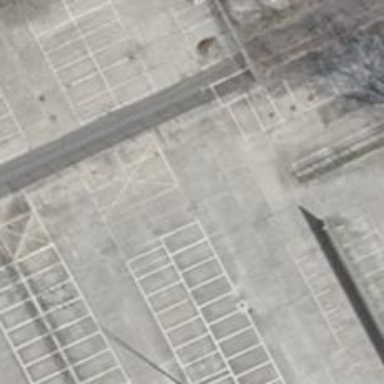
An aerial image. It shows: Road serving as parking aisle.